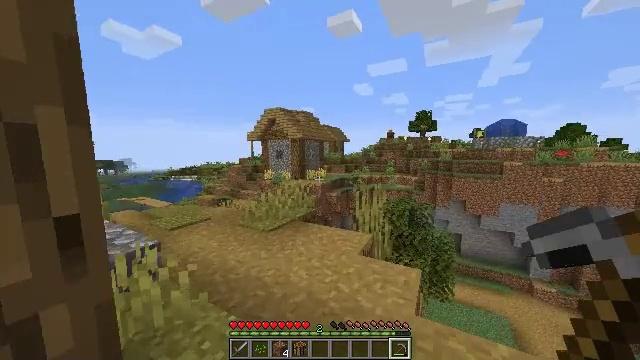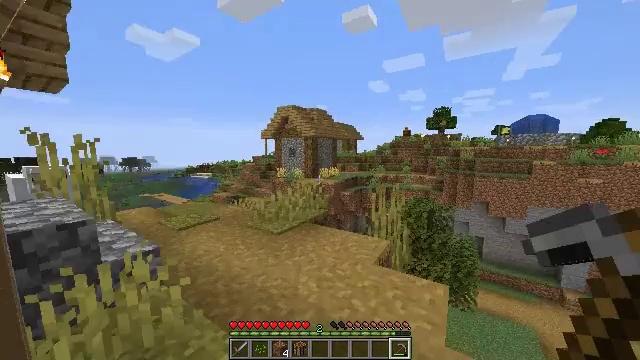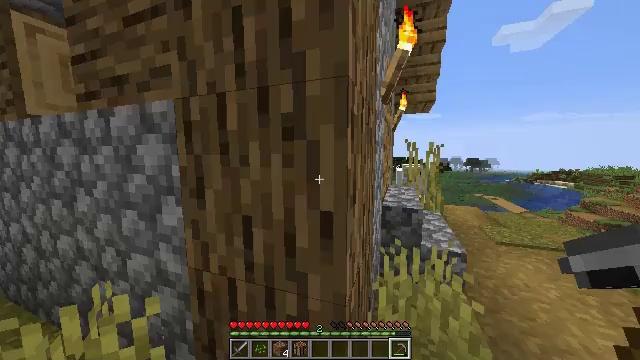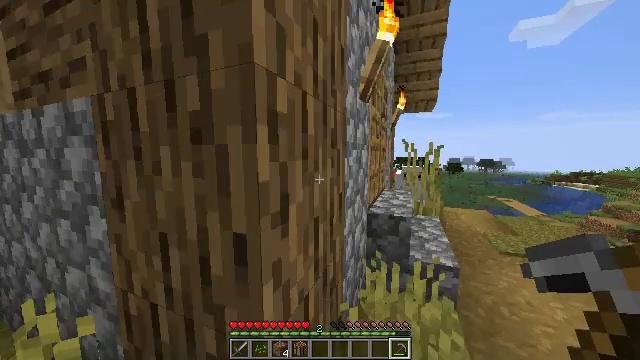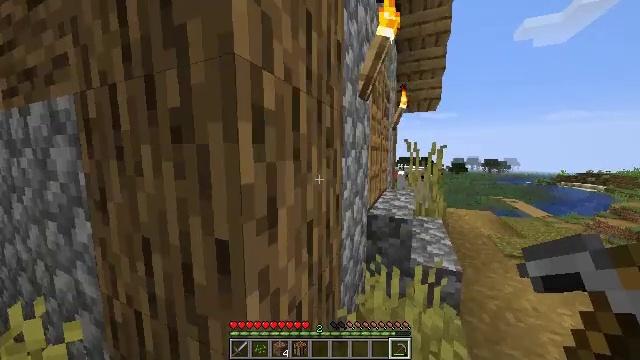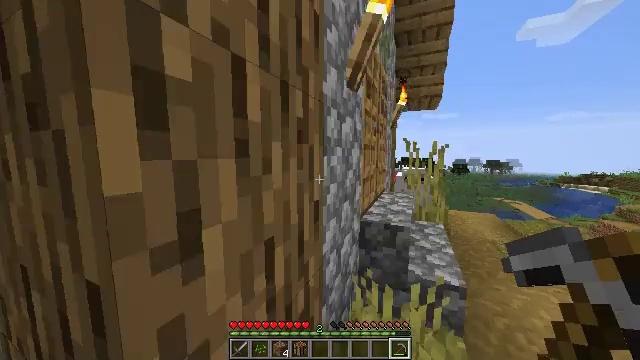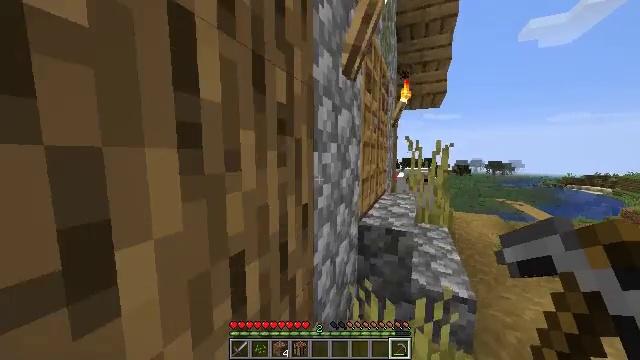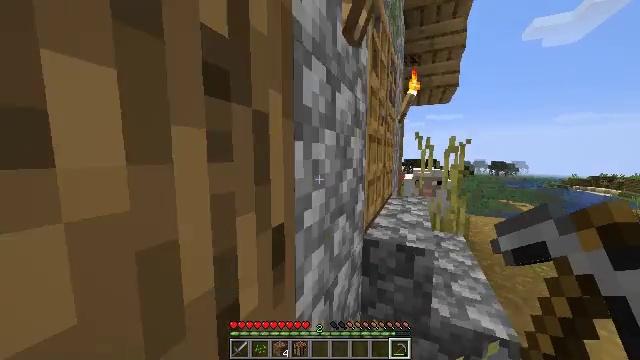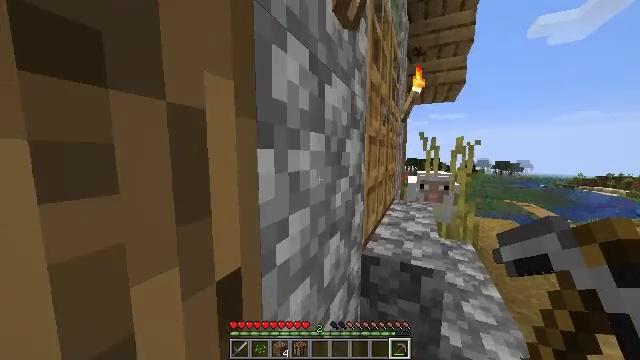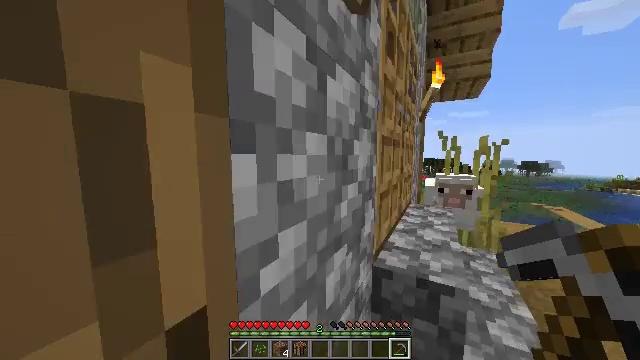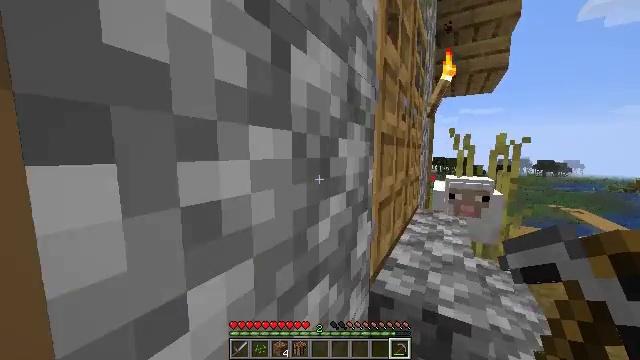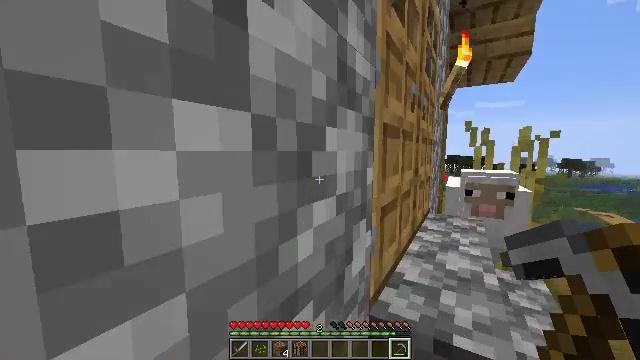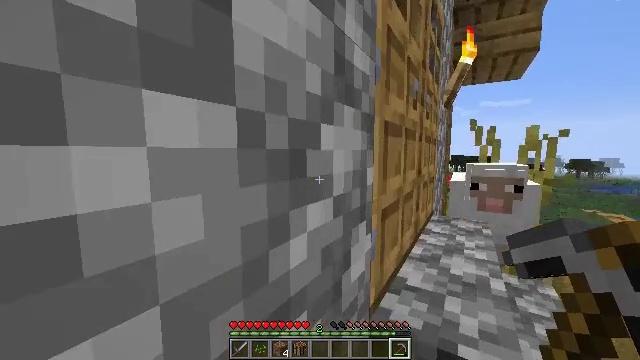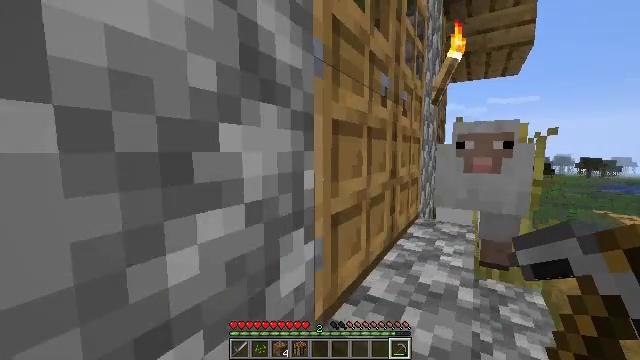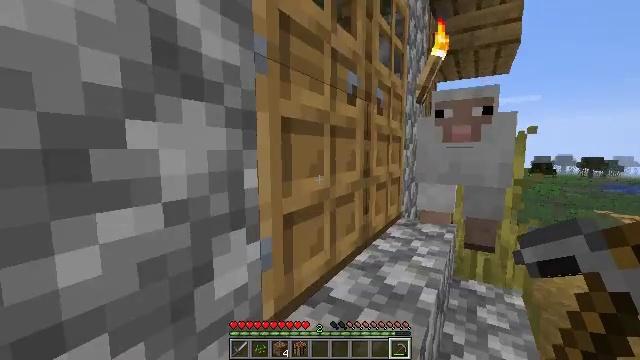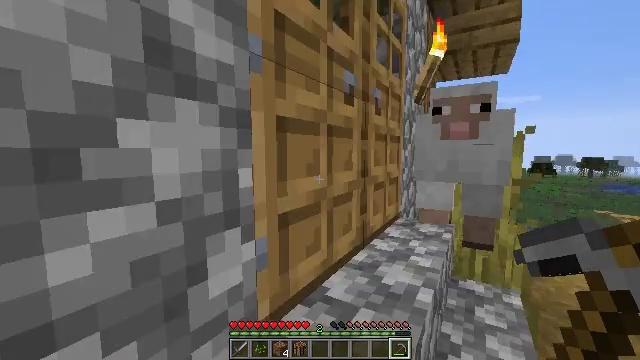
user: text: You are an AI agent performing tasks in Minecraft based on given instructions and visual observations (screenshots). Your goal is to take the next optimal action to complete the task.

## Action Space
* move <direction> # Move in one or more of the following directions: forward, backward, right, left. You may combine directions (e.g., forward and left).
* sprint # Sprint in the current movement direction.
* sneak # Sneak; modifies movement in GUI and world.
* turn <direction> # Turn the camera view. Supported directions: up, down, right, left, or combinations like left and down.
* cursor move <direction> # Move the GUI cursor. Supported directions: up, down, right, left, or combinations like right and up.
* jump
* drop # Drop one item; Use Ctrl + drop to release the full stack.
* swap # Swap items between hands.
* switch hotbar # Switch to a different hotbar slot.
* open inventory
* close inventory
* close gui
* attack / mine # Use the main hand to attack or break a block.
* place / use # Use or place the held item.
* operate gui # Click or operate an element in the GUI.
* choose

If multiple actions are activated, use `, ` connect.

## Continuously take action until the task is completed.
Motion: motion action
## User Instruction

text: Remove wheat seeds from the inventory.
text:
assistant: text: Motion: move forward, turn left
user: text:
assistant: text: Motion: move forward and move right, turn left
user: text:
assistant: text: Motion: move forward and move right, turn left
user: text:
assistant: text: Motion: move forward
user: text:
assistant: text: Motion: move forward
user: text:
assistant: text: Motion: move forward
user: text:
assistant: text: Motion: move forward
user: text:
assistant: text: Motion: move forward
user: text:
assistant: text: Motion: move forward, turn left
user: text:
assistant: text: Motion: turn left
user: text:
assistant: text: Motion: no_op
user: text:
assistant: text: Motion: move right
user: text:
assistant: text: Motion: move right
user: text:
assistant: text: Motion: move right
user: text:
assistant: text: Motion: move right
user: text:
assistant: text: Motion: move right
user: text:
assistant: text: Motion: move right
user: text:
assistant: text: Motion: move right
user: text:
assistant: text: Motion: move right
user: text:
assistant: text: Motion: move right, turn left
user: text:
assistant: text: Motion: move right, turn left
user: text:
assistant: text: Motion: move right, turn left and up
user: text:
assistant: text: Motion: move forward and move right, turn left and up
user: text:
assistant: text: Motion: move forward and move right, turn left
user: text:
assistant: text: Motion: move forward and move right, turn left
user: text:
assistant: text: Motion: move forward and move right, turn left
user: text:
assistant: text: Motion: turn left
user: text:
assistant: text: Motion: turn left
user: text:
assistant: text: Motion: turn left
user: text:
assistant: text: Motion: turn left